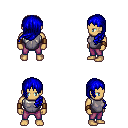
a pixel art fantasy rpg character, male body template, human, tanned skin, steel chest armor, magenta pants, blue left-swept hairstyle, leather bracers, four views (front, back, left, right), 2x2 character sprite sheet, small pixel art, hard edges, no anti-aliasing